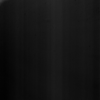
Label: not_dusty